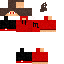
A male human skin with medium skin, wearing brown long hair dressed in a red hoodie and red pants, featuring a closed mouth.